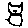
Label: cat